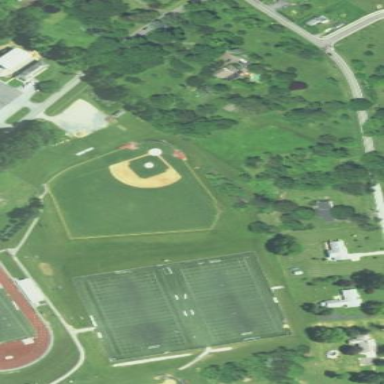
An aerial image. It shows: Baseball pitch for leisure land activities.